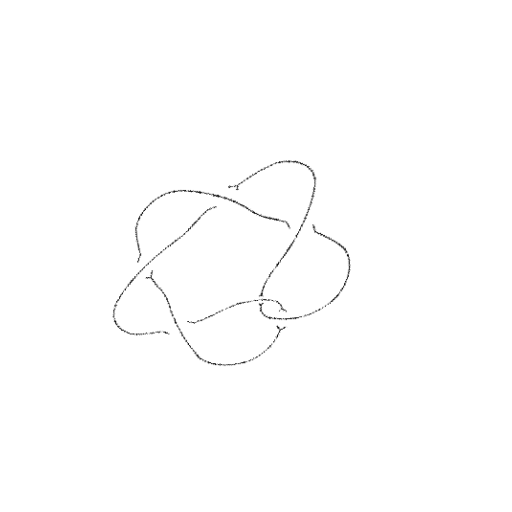
Crossing number: 6